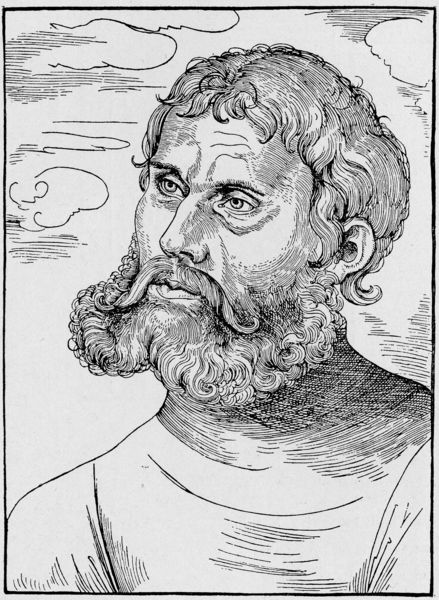
Titel: Bildnis von Martin Luther als Junker Jörg
Künstler: Lucas d.Ä. Cranach
Institution: (Seriendruck)
Schlagwörter: gemälde, himmel, mann, umhang, weiß, wolken, frisur, haar, kleid, mund, nase, ohr, schwarz, skizze, zeichnung, blick, alt, bart, schnurrbart, augen, falten, gesicht, kragen, vollbart, bildnis, hals, herr, portrait, porträt, schauen, auge, gewand, haare, mantel, locke, locken, ohren, renaissance, holzschnitt, wangen, grafik, linien, schnurbart, ernst, wange, augenbraue, schnauzbart, striche, denken, nack, druck, druckgrafik, holzstich, radierung, stich, lockig, kohlezeichnung, tinte, backe, luther, heiliger, dürer, kupferstich, grieche, prophet, martin luther, lockiges haar, linine, junker, junker jörg, portrair, wolken im hintergrund, halbfrontale darstellung, mittelalter mann, lluther, drcukgrafik